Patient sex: F
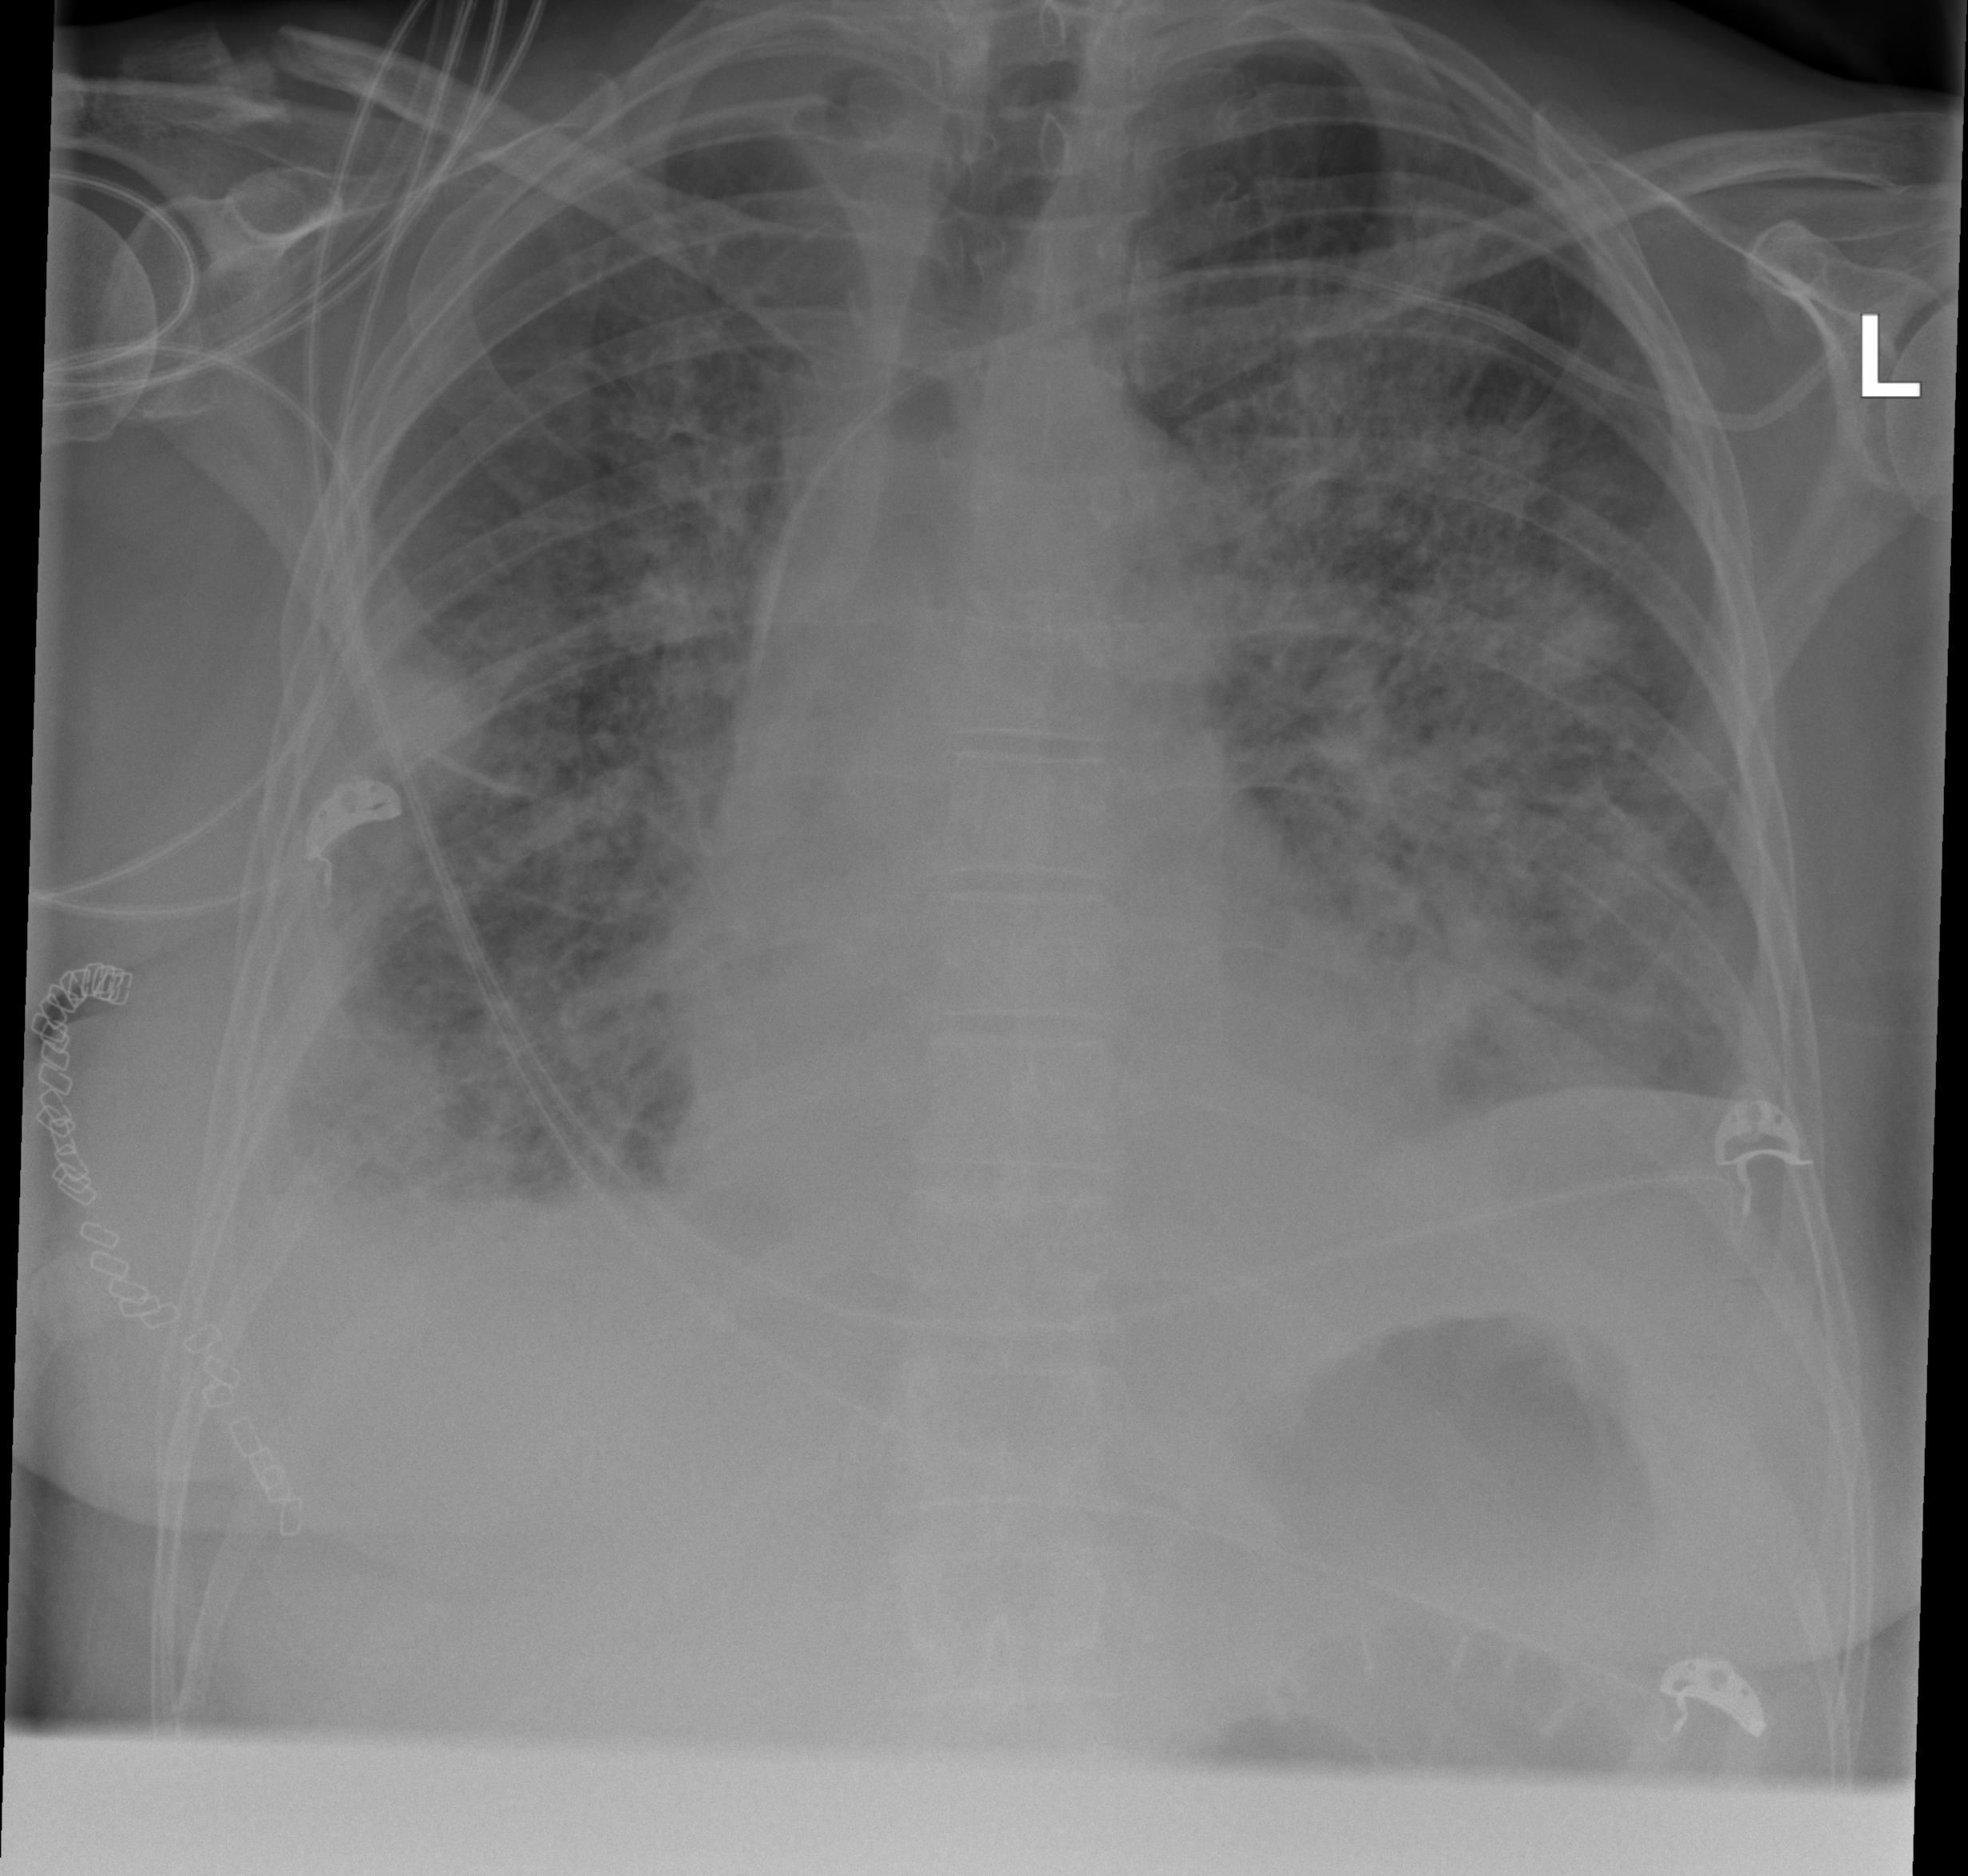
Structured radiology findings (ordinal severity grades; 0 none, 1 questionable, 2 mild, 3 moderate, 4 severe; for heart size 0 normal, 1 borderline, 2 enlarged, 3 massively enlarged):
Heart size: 1
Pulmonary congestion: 1
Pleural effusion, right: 2
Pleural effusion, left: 2
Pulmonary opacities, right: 3
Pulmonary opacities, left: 3
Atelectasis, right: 3
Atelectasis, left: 3